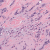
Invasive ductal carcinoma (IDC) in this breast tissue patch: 1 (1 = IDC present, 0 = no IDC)